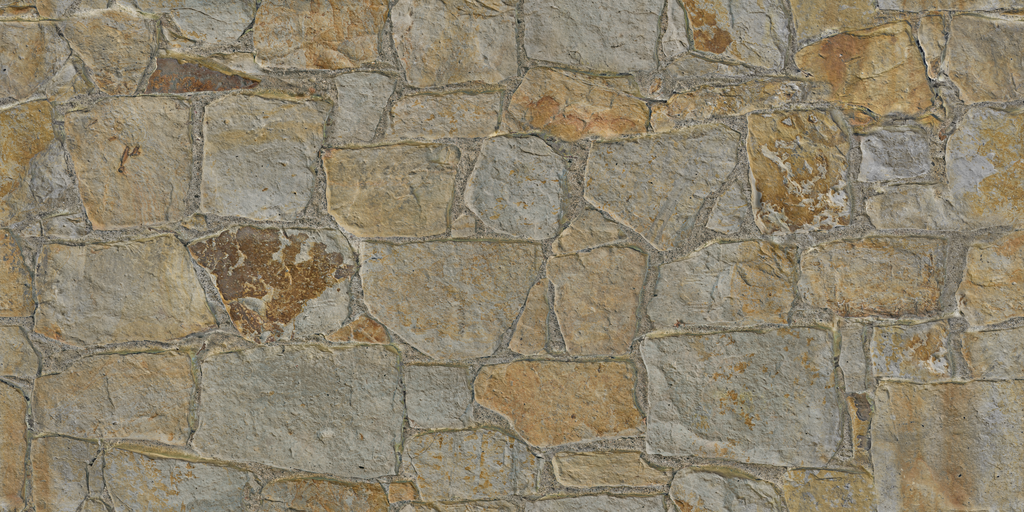
Texture map type: Color